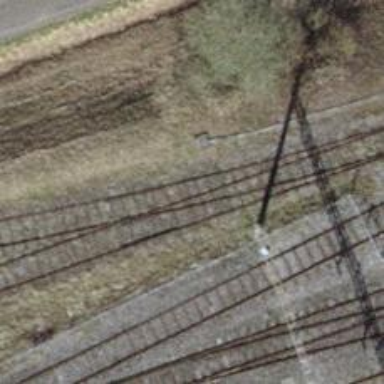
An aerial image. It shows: Single-track railway yard with preserved rail.